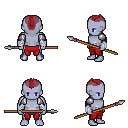
a pixel art fantasy rpg character, male body template, dark elf, purple skin, steel arm armor, red pants, brunette short mohawk hairstyle, white cloth bandages, spear, four views (front, back, left, right), 2x2 character sprite sheet, small pixel art, hard edges, no anti-aliasing